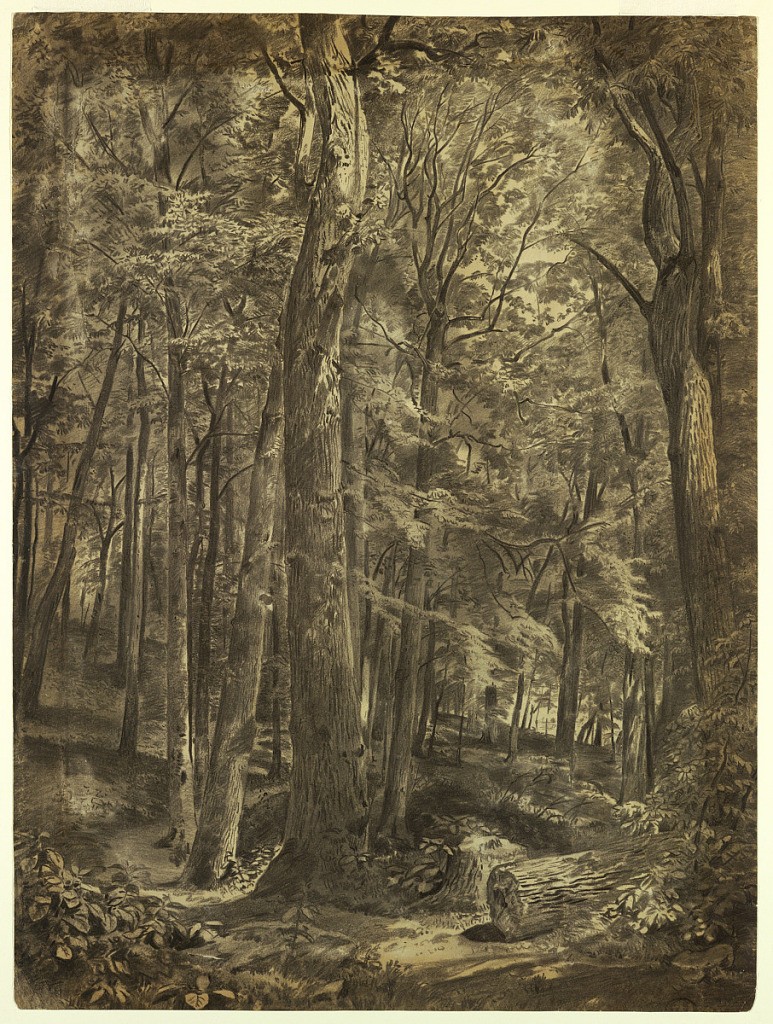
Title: Study for "June Woods"
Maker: William Trost Richards, American, 1833–1905
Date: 1864
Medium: Charcoal, graphite on paper
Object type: Drawing
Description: Scene in the woods with tall trees in bloom filling the composition. Tree stump and section of fallen tree in the foreground.